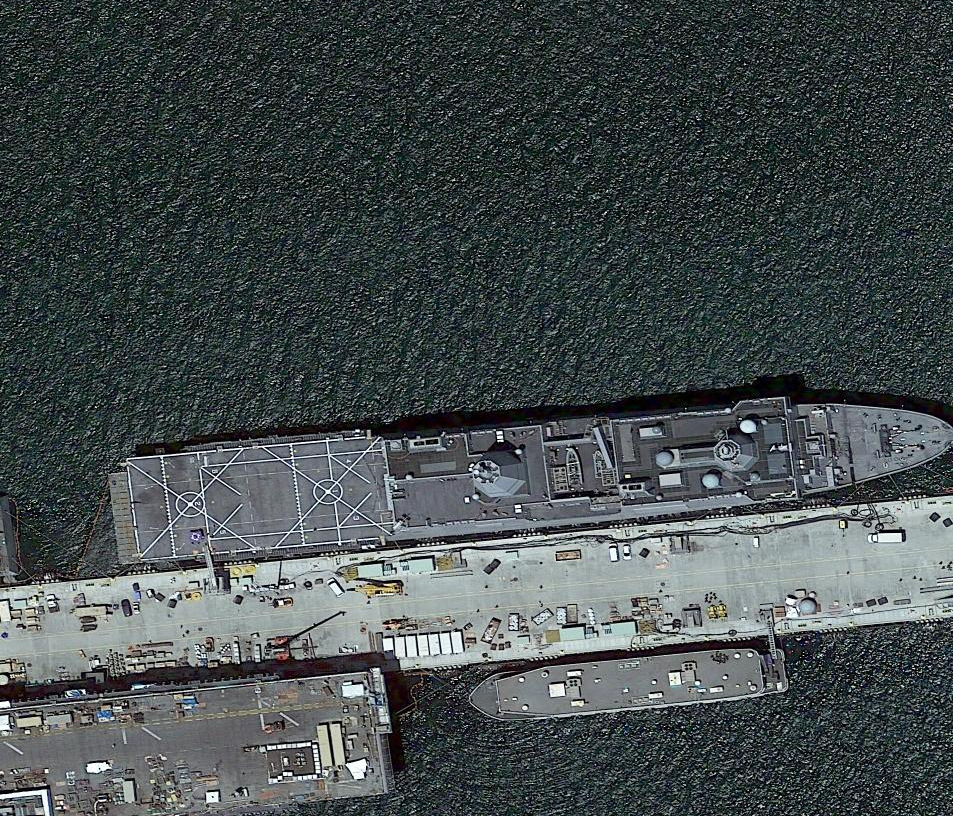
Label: combat